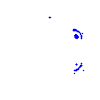
Particle: electron